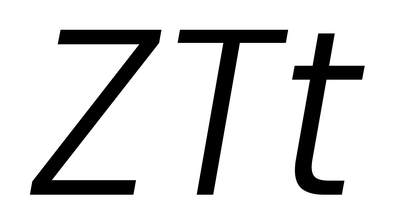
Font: Poppins-LightItalic